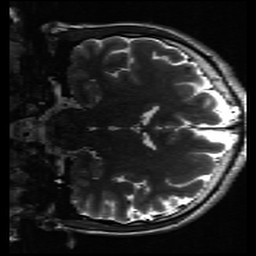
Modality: inplaneT2
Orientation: coronal